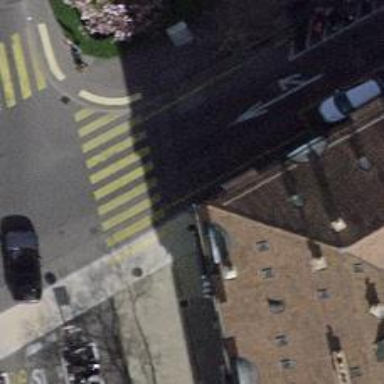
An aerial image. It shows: Marked zebra crossing on the road.